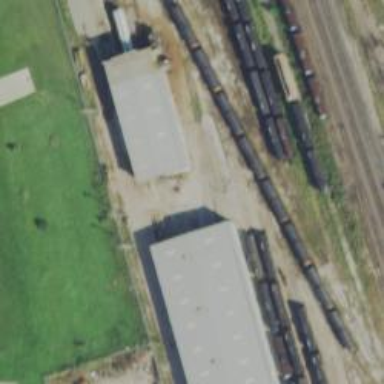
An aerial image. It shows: Railway yard.